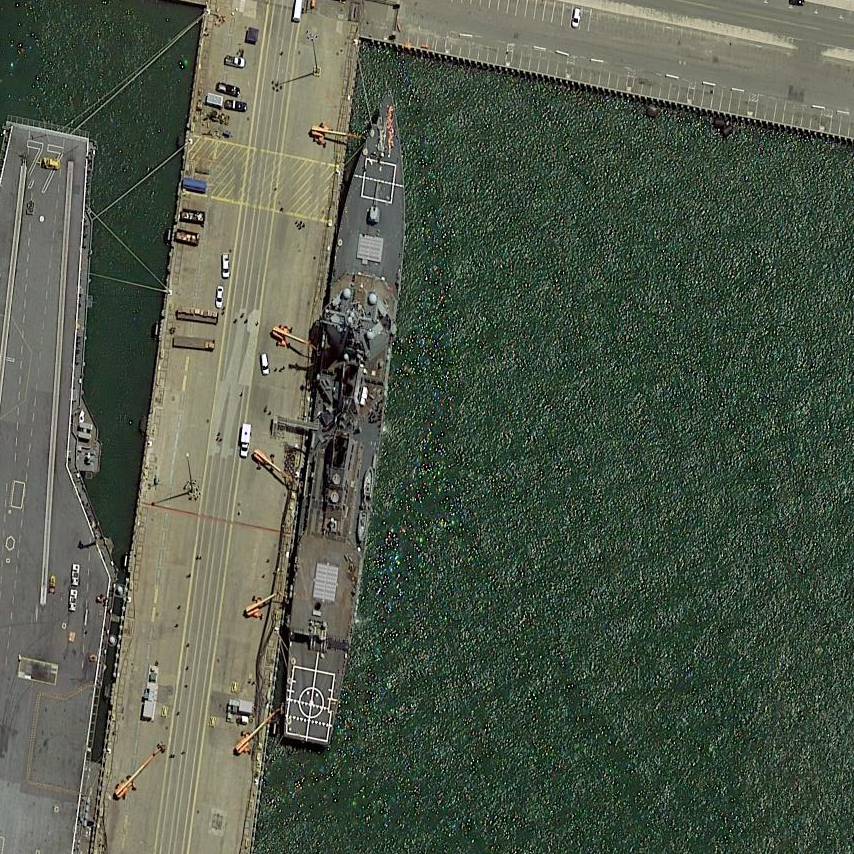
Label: destroyer